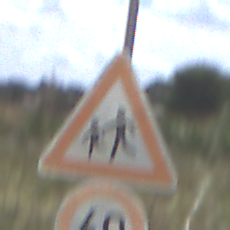
Verkehrszeichen: KinderRechts
Zusatzzeichen unten: Geschwindigkeit60
Umgebung: Outdoor, Nature
Tageszeit: Midday
Wetter: PartlyCloudy
Licht: Natural
Jahreszeit: NotSpecified
Kontrast: HighContrast